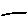
Label: line